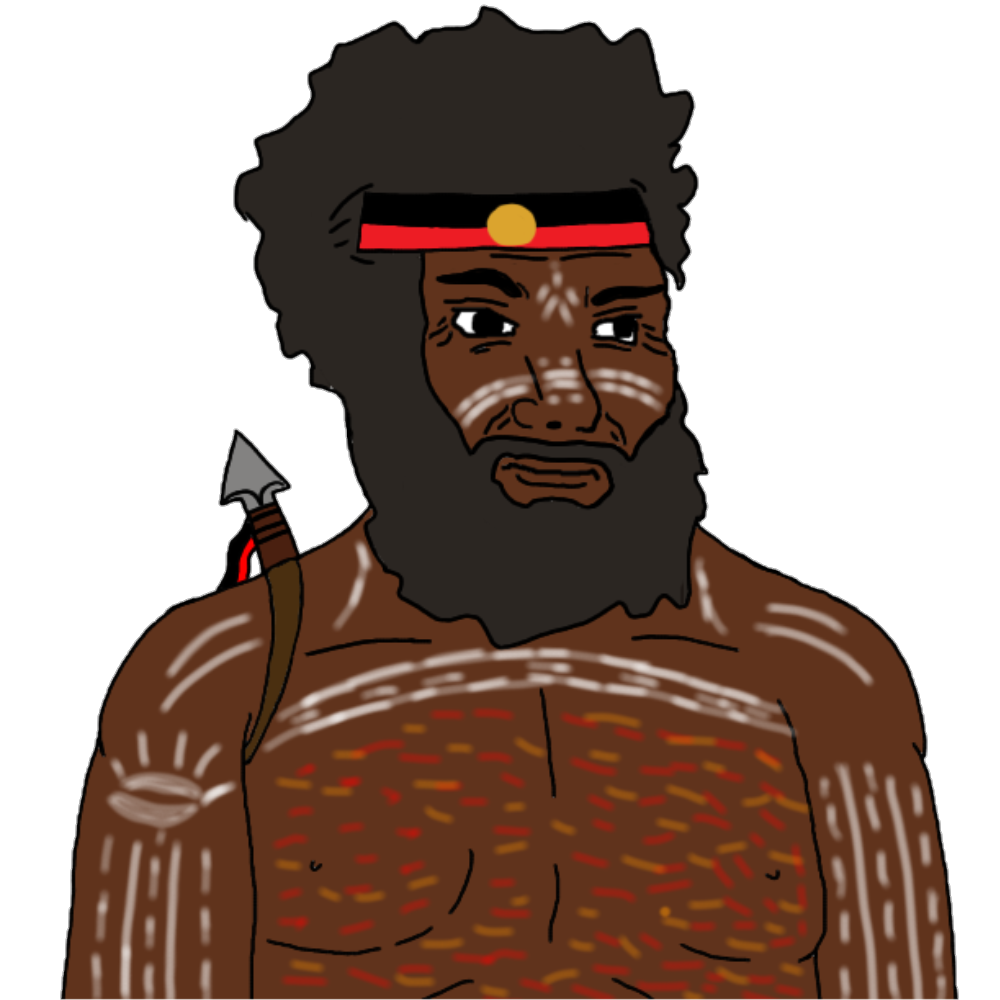
Label: 5_Blackjak